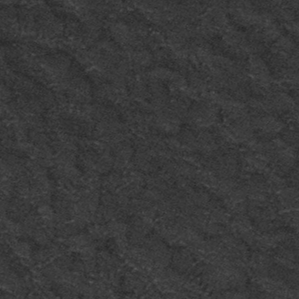
Label: frost